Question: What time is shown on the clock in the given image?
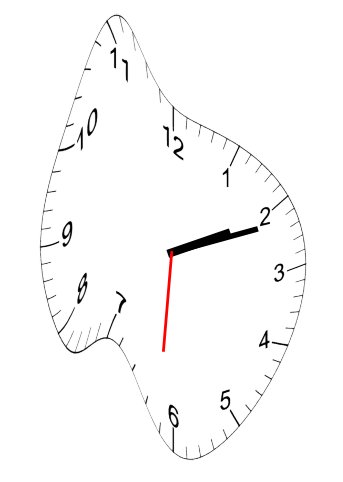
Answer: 02:11:31